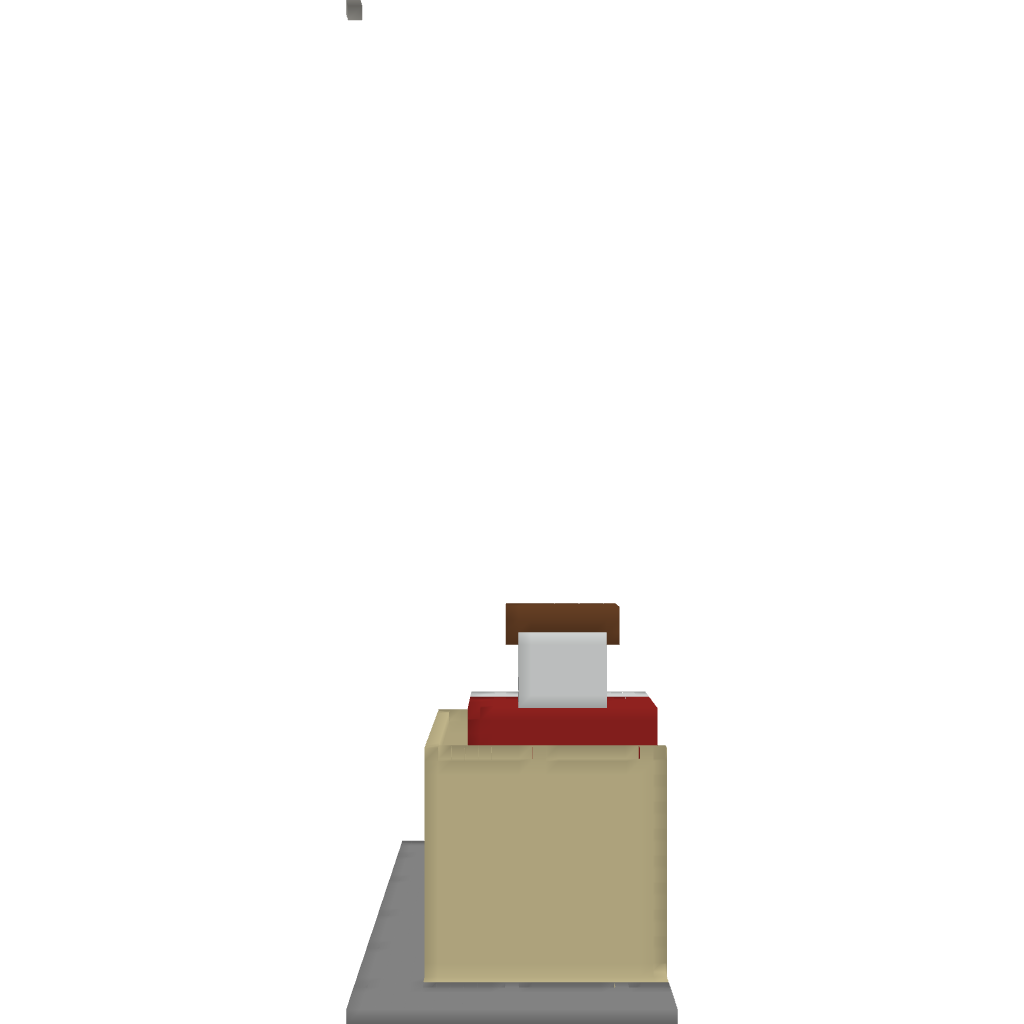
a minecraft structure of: STATUE